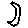
Label: moon